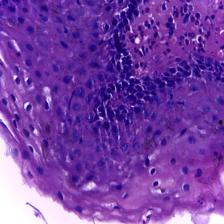
Diagnosis: OSCC